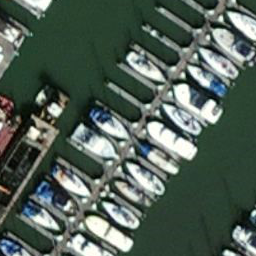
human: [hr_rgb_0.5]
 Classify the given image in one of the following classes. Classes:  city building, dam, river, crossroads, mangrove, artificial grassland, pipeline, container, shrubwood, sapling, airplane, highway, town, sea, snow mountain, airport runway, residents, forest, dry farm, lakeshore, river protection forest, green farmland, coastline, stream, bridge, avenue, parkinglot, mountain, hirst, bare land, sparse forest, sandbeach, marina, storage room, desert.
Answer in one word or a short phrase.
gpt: marina